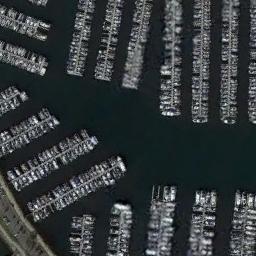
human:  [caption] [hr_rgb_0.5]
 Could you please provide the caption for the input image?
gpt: There are many ships of different shapes and sizes in the harbor .

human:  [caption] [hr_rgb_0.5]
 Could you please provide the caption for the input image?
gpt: The harbor has lots of neatly docked boats and the color of the waters is green .

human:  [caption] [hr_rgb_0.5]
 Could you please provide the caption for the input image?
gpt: Only a few boats stopped in the upper left corner of the harbor .

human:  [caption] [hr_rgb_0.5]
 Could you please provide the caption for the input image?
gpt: There are many ships docked neatly at the harbor .

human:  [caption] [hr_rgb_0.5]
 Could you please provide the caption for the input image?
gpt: Many yachts are neatly arranged on the sea side of the harbor .